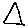
Label: triangle